Question: '''
Handler handler = new Handler() {
public void handleMessage(Message msg) {
super.handleMessage(msg);
ReturnShow.setText(sMsg);//ReturnShow EditText
ReturnShow.setSelection(ReturnShow.length());
}
};
class ReadThread extends Thread {
public void run() {
sMsg = "...";
handler.sendMessage(handler.obtainMessage());
}
}
'''
Everytime I run, the 'setText' line will have error, I can't figure out why?
Thanks for your help.

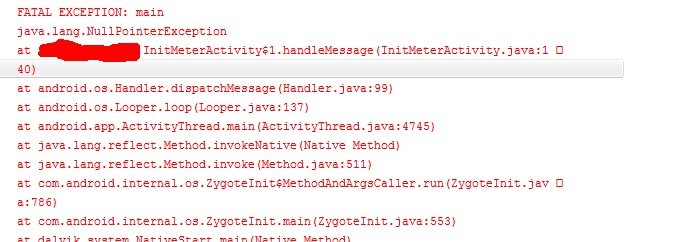
Answer: Make sure that 'ReturnShow' is initialized before setting it..
Something like..
'''
ReturnShow = (EditText)findViewById(R.id.edittext);
'''